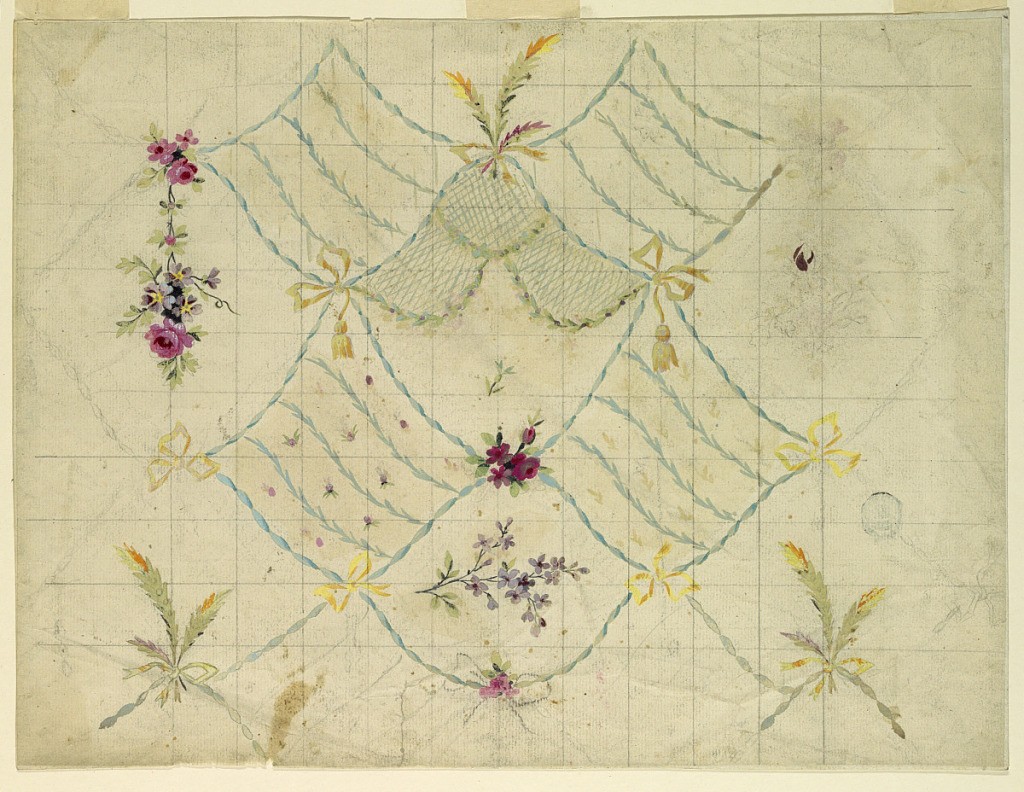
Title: Design for Embroidered Floral Motifs of the "Fabrique de St. Ruf"
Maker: Fabrique de Saint Ruf, Lyon, France
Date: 1785–1795
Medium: Graphite, brush and gouache on paper
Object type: Drawing
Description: Cards fastenedd together by bow knots form irregular lozenges. A standing bunch of feather leaves and a lilac bough, horizontally disposed, alternate in those of the first row. The lozenges of the second and fourth rows show two alternating floral designs in oblique strips. Flower garlands hang in the lozenges of the third row. Somewhat more than one repeat is shown. Squared with graphie in opposite direciton. Verso: blotter of a sketch of a design of small boughs in rows. Written in graphite, bottom left: "8 fleurs". Part of a listing as at the left edge.